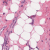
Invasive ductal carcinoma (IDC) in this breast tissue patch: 0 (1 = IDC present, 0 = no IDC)